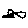
Label: hexagon